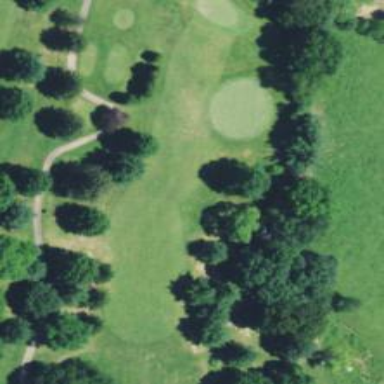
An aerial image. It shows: Golf hole.